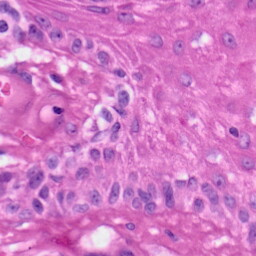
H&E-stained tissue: Skin